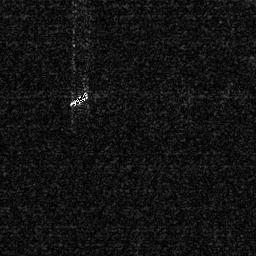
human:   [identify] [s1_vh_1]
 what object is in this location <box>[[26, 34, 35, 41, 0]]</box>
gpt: <ref>1 small ship at the center</ref>